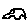
Label: car